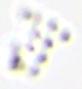
Label: Phaeocystis